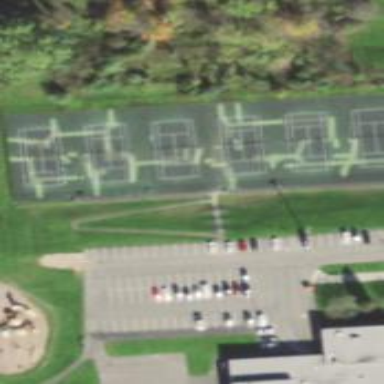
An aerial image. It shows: Tennis court on the leisure land pitch.